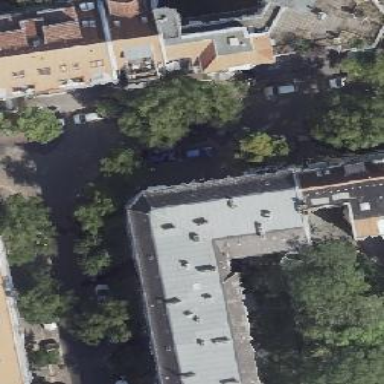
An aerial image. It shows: Unique apartment building with double saltbox roof shape.